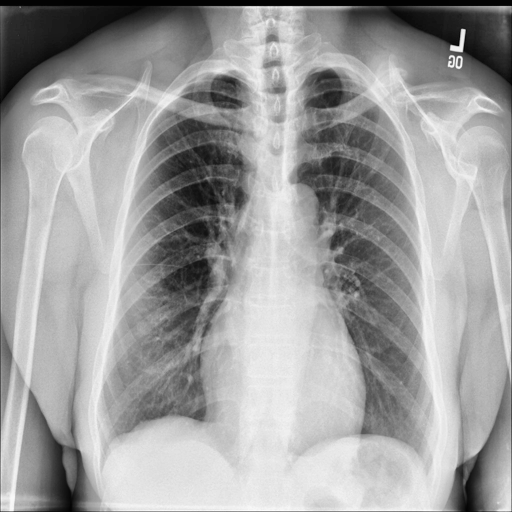
Finding: NORMAL